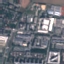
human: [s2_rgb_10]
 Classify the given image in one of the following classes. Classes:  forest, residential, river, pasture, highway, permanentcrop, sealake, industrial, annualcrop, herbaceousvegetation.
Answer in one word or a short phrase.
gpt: Industrial